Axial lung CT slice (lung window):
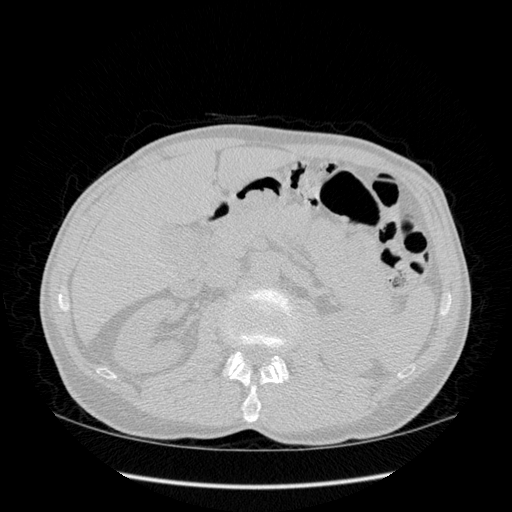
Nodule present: no